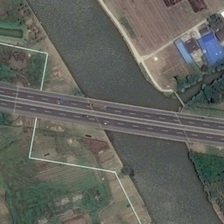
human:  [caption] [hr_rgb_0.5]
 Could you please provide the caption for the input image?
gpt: a bridge is on a river with some green trees in two sides of it .

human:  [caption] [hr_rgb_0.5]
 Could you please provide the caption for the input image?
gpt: a bridge is on a river with some green trees in two sides of it .

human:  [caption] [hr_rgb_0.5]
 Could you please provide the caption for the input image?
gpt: a bridge is on a river with some green trees in two sides of it .

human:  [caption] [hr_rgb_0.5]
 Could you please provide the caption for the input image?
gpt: a bridge is on a river with some green trees in two sides of it .

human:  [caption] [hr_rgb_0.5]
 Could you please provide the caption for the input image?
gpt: a bridge is on a river with some green trees in two sides of it .